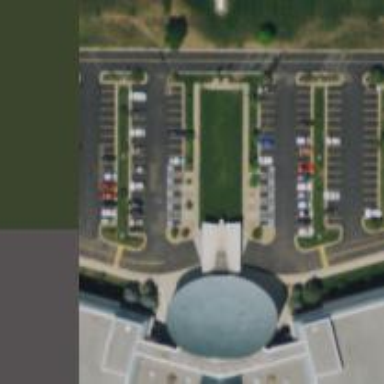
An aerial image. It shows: Parking space is available.